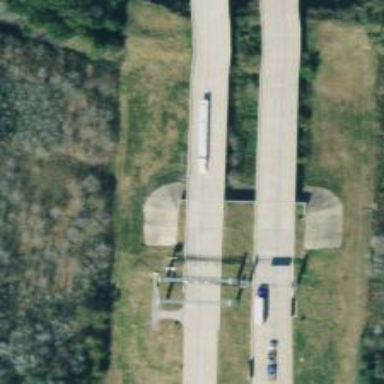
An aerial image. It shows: Motorway bridge.